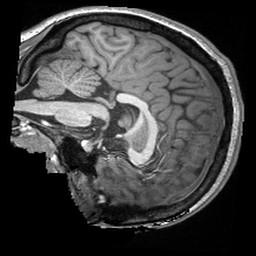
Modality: T1w
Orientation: sagittal
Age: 19
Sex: female